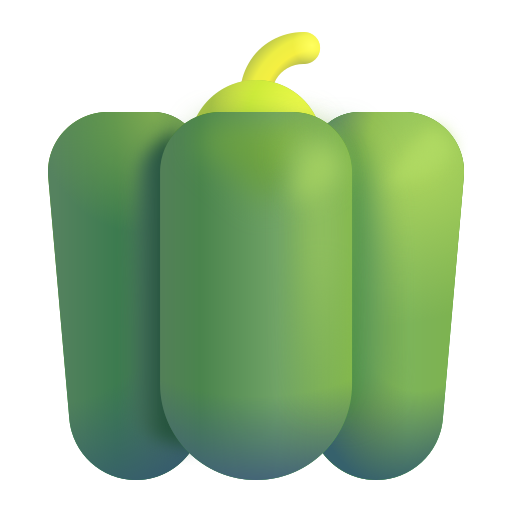
bell pepper color